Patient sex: M
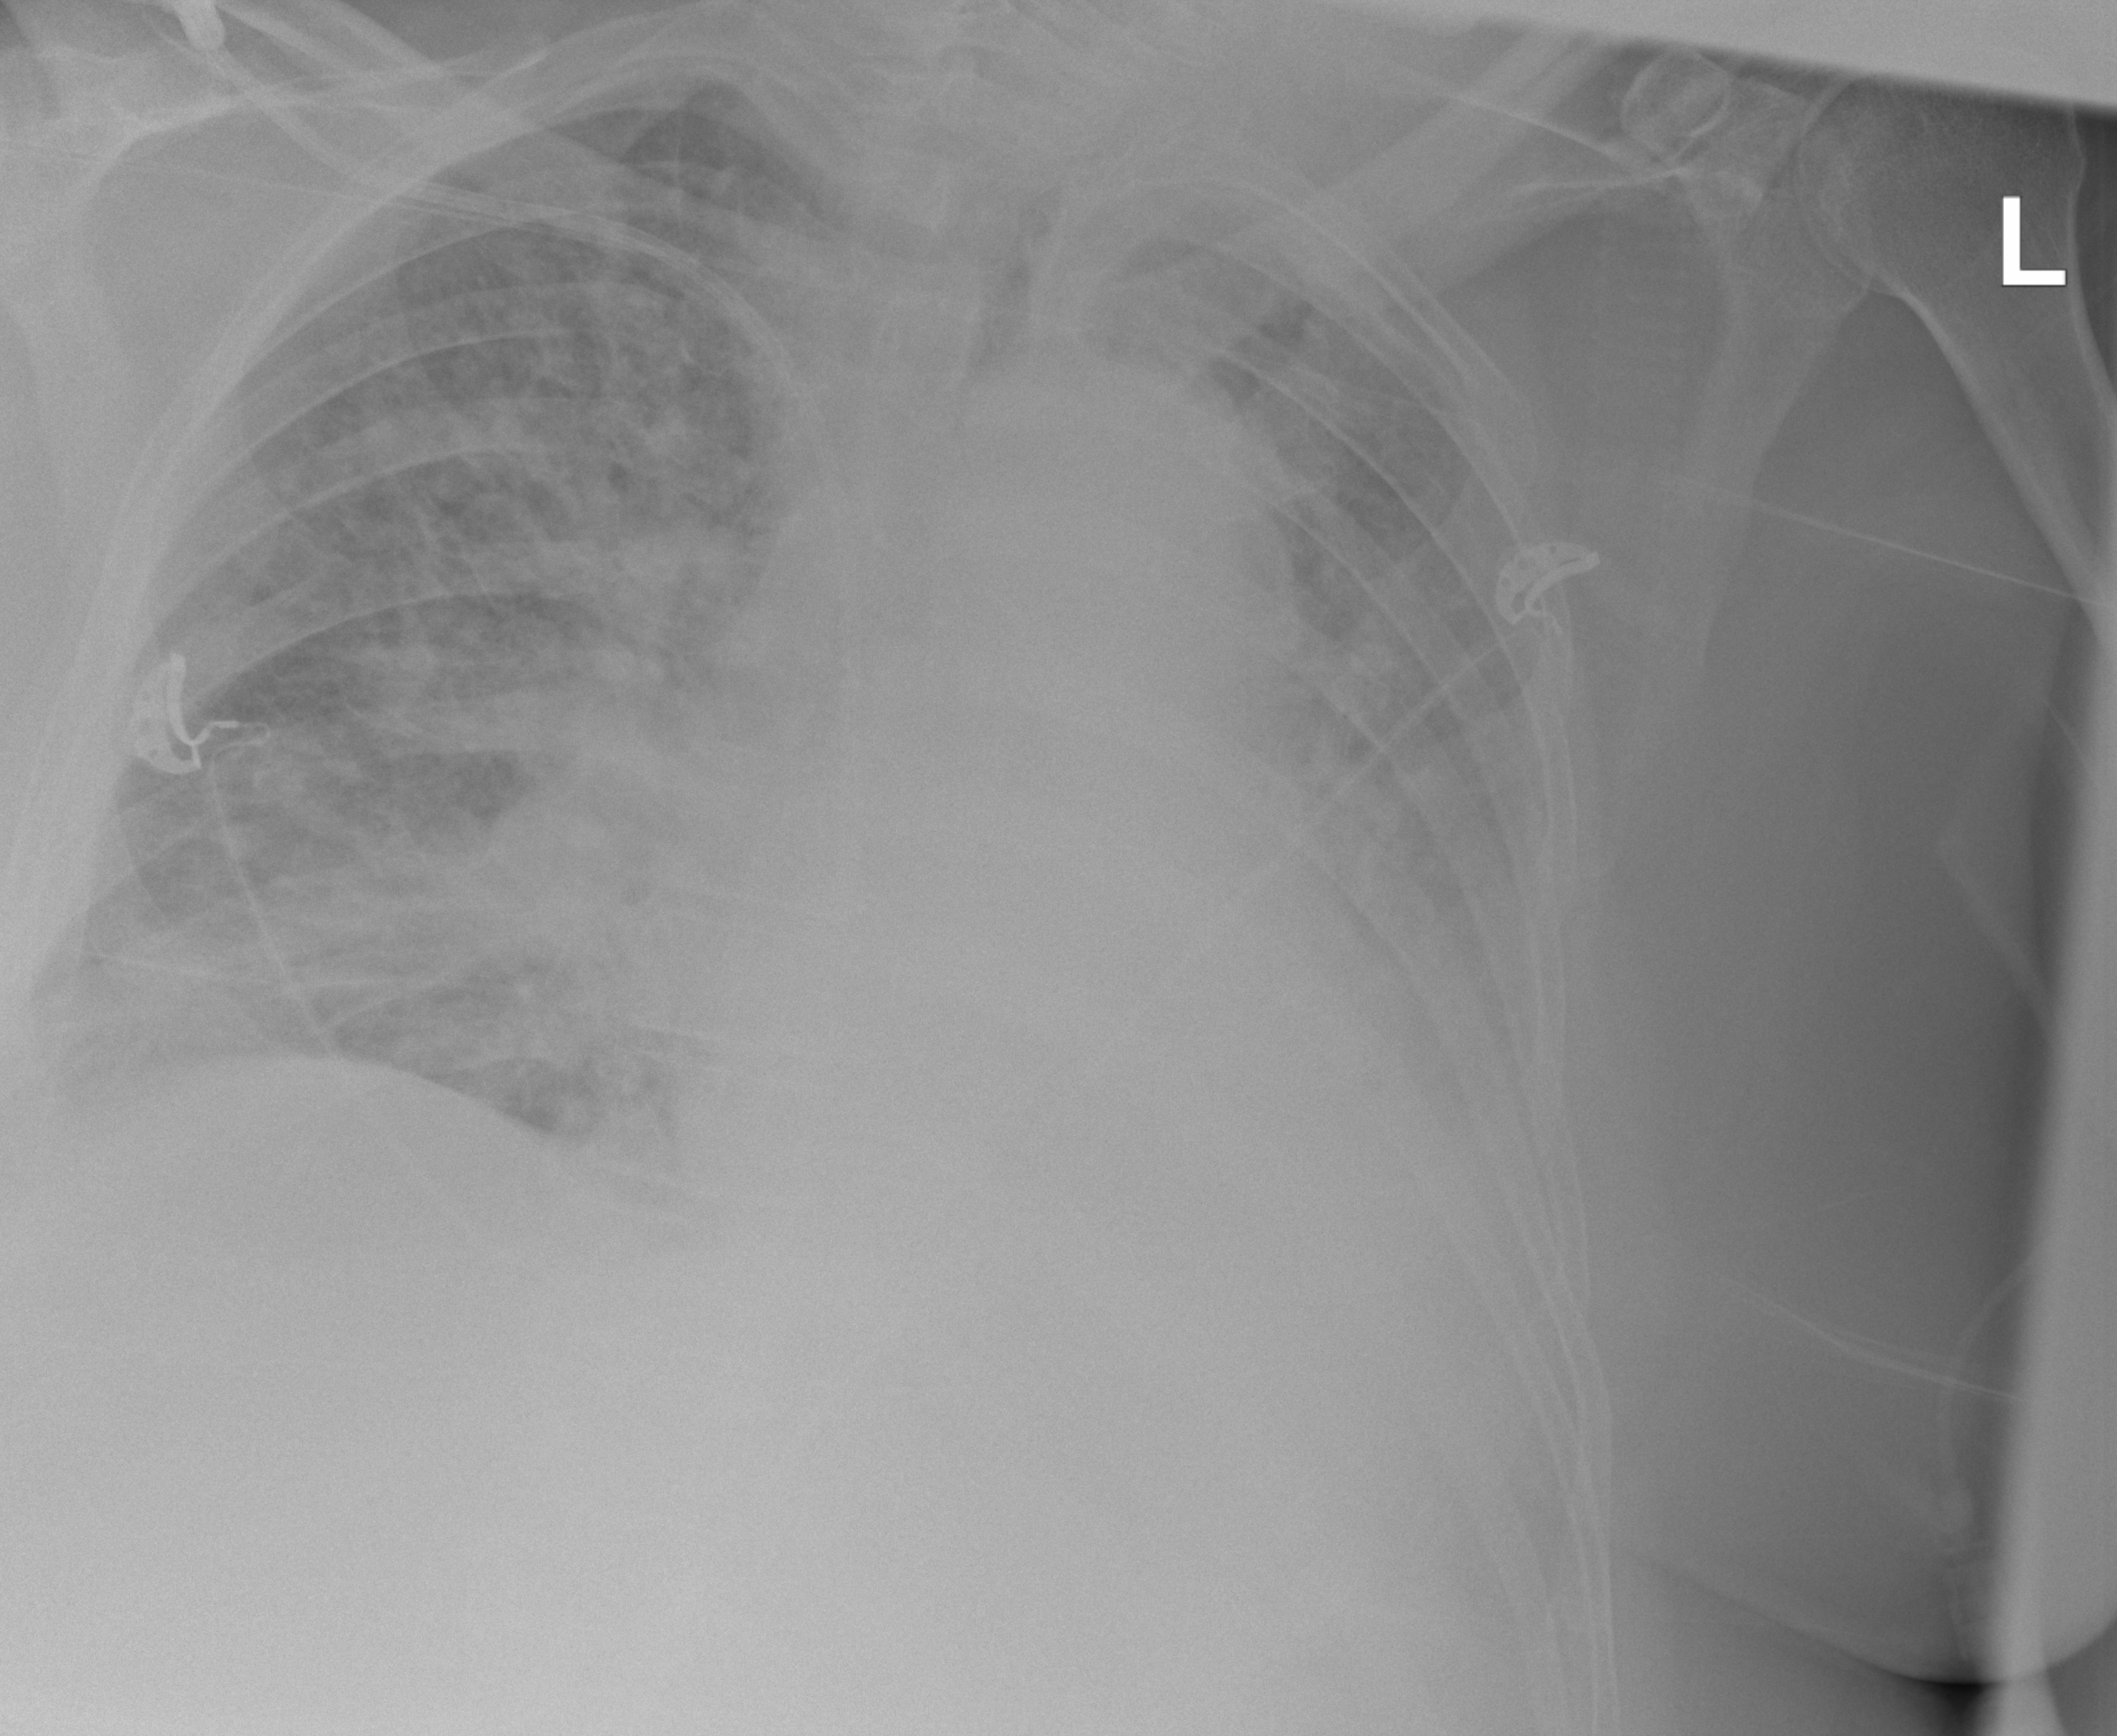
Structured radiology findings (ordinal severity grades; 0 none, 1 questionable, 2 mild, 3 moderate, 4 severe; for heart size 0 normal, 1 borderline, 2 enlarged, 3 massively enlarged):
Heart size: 2
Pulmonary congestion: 3
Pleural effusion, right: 2
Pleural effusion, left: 3
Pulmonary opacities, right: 3
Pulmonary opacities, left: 0
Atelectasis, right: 2
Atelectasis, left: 2